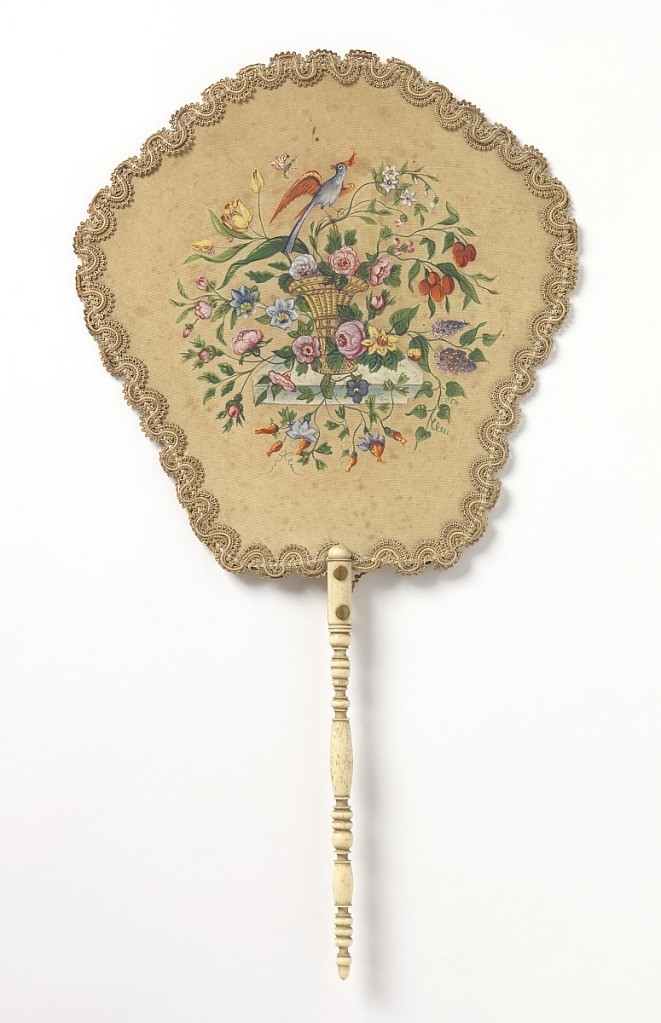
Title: Handscreen
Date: late 18th century
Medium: Hand-painted silk leaf with passementerie, turned ivory handle
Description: Handscreen with a cream-colored leaf, hand-painted with a basket of flowers and a bird; scrolling trim around edges; turned ivory handle.